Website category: auto
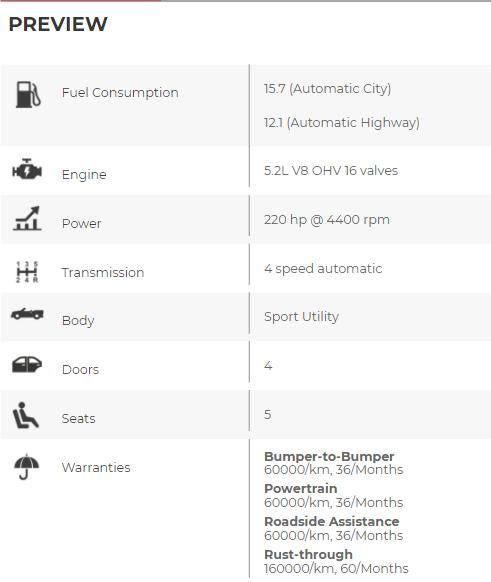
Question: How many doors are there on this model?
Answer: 4

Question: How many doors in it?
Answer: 4

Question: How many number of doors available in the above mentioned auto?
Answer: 4

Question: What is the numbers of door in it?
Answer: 4

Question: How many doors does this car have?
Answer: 4

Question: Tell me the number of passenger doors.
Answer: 4

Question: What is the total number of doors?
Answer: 4

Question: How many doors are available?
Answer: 4

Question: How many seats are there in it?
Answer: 5

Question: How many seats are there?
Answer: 5

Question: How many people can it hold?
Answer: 5

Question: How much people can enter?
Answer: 5

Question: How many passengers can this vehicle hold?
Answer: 5

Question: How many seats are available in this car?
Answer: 5

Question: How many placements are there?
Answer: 5

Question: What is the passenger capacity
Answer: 5

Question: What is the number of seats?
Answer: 5

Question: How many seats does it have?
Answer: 5

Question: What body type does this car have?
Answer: Sport Utility

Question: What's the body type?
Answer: Sport Utility

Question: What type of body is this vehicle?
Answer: Sport Utility

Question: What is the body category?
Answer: Sport Utility

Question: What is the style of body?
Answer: Sport Utility

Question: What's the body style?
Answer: Sport Utility

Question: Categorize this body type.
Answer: Sport Utility

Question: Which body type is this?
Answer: Sport Utility

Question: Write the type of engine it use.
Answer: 5.2L V8 OHV 16 valves

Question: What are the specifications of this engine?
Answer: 5.2L V8 OHV 16 valves

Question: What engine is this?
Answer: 5.2L V8 OHV 16 valves

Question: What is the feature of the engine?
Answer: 5.2L V8 OHV 16 valves

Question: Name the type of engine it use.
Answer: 5.2L V8 OHV 16 valves

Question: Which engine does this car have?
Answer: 5.2L V8 OHV 16 valves

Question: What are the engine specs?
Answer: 5.2L V8 OHV 16 valves

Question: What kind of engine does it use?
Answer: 5.2L V8 OHV 16 valves

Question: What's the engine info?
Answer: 5.2L V8 OHV 16 valves

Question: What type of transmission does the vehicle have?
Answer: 4 speed automatic

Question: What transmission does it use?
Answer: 4 speed automatic

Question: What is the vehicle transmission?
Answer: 4 speed automatic

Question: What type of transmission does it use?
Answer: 4 speed automatic

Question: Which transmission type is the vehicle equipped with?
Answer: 4 speed automatic

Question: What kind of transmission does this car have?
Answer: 4 speed automatic

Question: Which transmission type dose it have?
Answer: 4 speed automatic

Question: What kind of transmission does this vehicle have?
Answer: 4 speed automatic

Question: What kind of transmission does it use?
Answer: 4 speed automatic

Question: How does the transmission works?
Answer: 4 speed automatic

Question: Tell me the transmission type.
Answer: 4 speed automatic

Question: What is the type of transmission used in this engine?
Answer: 4 speed automatic

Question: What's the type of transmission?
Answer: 4 speed automatic

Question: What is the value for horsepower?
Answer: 220 hp @ 4400 rpm

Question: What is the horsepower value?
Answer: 220 hp @ 4400 rpm

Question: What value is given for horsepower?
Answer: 220 hp @ 4400 rpm

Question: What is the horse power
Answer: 220 hp @ 4400 rpm

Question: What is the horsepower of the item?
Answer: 220 hp @ 4400 rpm

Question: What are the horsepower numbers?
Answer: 220 hp @ 4400 rpm

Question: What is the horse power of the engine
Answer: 220 hp @ 4400 rpm

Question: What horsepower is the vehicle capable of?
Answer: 220 hp @ 4400 rpm

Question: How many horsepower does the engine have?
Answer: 220 hp @ 4400 rpm

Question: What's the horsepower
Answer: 220 hp @ 4400 rpm

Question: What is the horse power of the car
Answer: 220 hp @ 4400 rpm

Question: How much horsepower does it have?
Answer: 220 hp @ 4400 rpm

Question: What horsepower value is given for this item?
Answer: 220 hp @ 4400 rpm

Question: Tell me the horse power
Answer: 220 hp @ 4400 rpm

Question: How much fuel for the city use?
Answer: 15.7 (Automatic City)

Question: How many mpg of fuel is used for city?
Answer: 15.7 (Automatic City)